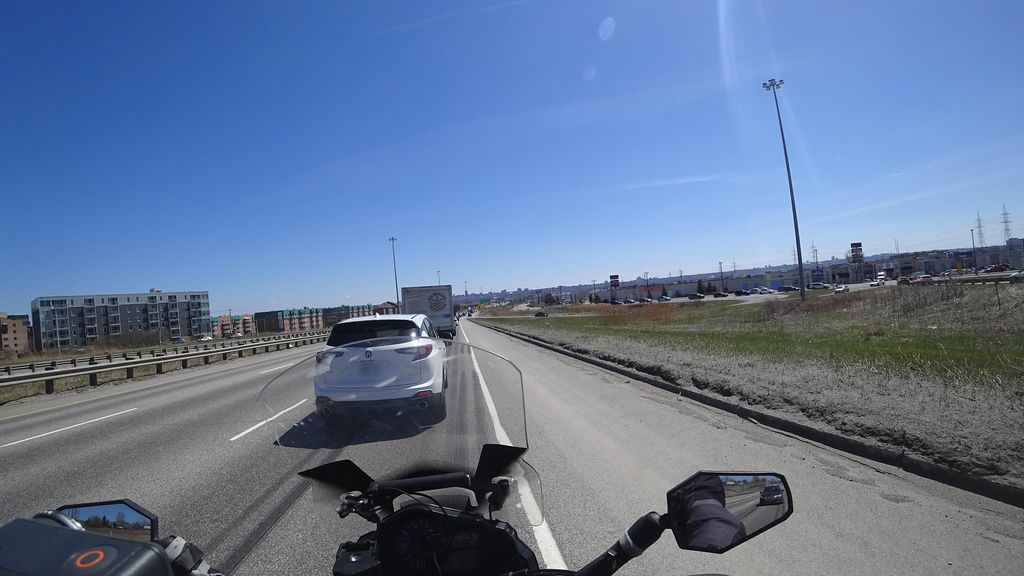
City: quebec_city